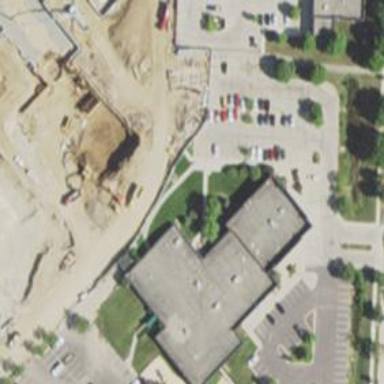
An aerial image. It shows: Veterinary facility.